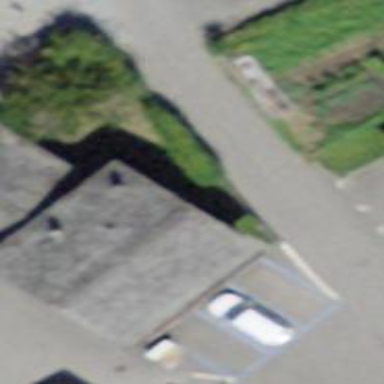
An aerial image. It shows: Simple and straightforward house.